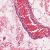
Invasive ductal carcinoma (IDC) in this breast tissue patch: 0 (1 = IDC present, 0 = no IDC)